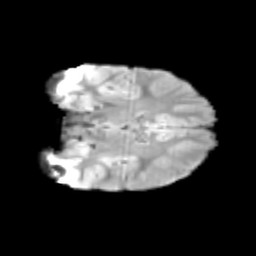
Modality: T2w
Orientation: coronal
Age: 11
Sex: male
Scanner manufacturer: siemens
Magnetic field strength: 3 T
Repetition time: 3.8 s
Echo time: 0.07 s